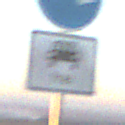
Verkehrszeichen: MehrfachbesetzePersonenkraftwagenFrei
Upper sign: Busssonderstreifen
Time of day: SunriseSunset
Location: Outdoor (Nature)
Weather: Clear
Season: NotSpecified
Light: Natural